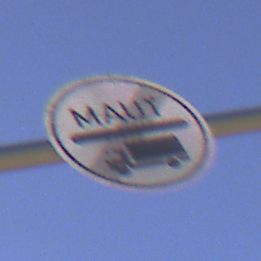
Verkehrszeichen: EndeMautpflicht
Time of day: MorningAfternoon
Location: Outdoor (Nature)
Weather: Clear
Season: NotSpecified
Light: Natural